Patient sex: M
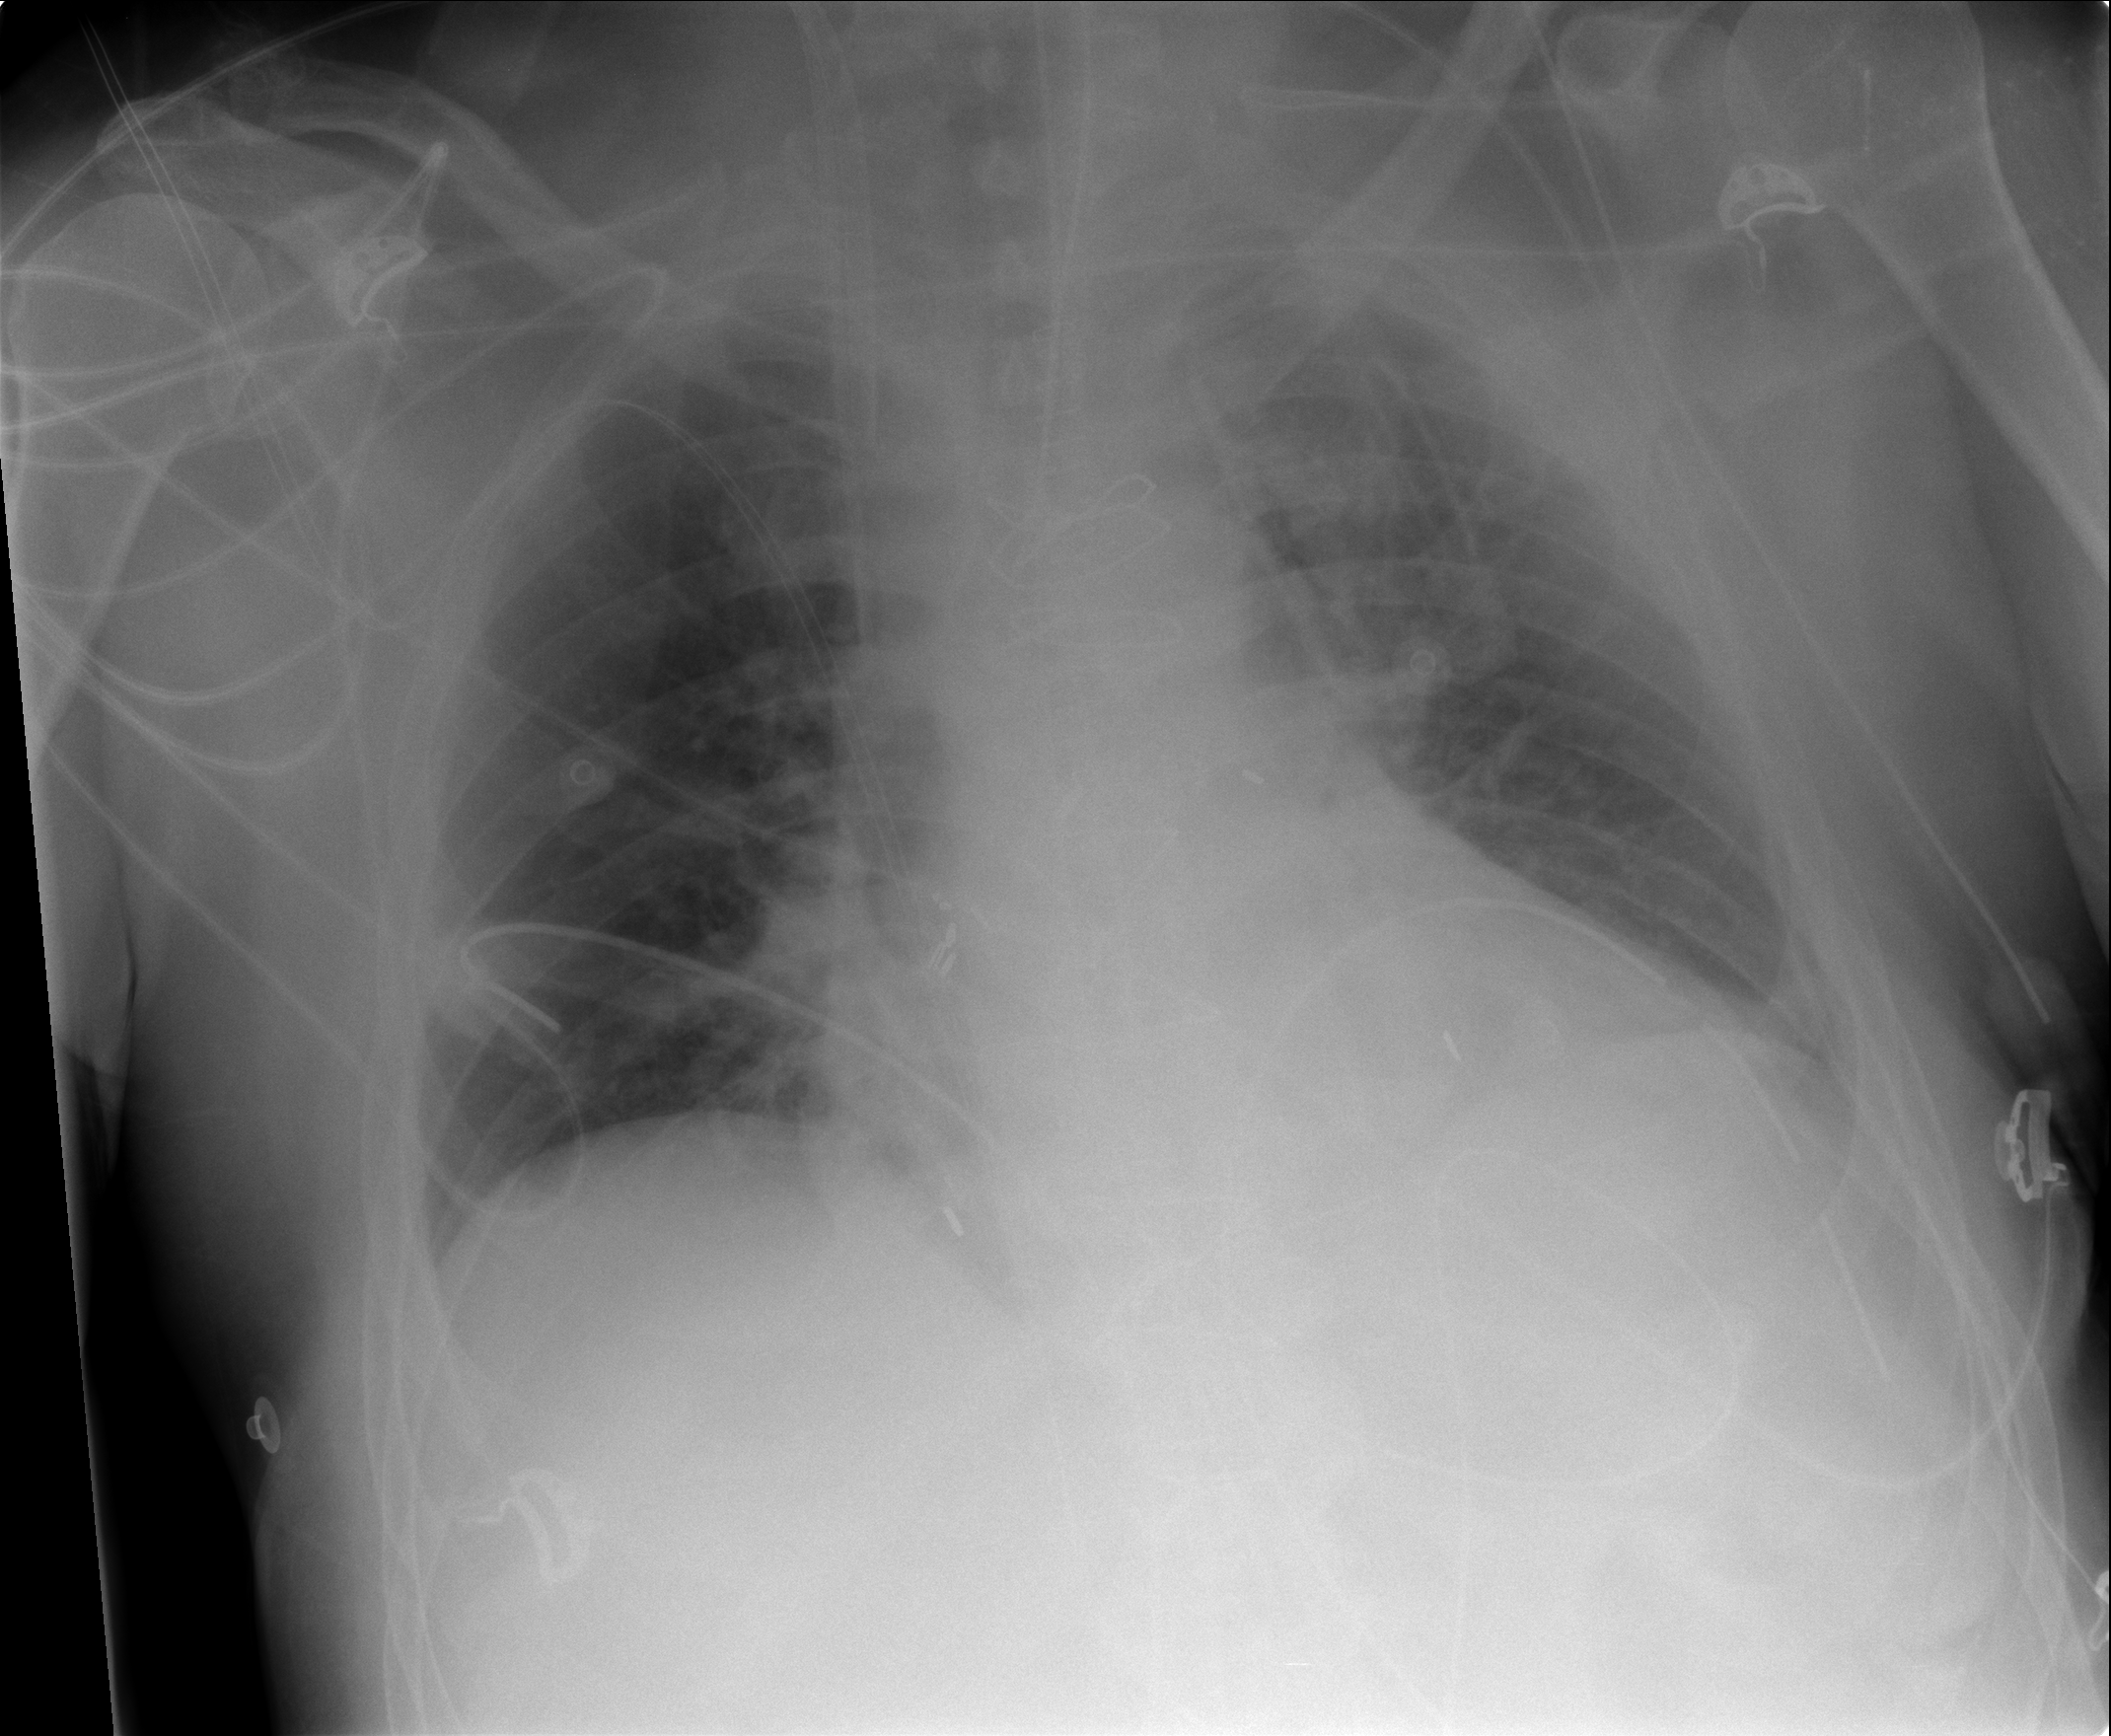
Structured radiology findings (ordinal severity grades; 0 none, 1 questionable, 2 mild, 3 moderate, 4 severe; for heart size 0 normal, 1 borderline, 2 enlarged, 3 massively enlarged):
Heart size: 0
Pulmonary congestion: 0
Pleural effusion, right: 0
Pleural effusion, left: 1
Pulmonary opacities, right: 0
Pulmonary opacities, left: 0
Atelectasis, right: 0
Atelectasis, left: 0